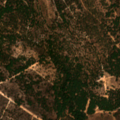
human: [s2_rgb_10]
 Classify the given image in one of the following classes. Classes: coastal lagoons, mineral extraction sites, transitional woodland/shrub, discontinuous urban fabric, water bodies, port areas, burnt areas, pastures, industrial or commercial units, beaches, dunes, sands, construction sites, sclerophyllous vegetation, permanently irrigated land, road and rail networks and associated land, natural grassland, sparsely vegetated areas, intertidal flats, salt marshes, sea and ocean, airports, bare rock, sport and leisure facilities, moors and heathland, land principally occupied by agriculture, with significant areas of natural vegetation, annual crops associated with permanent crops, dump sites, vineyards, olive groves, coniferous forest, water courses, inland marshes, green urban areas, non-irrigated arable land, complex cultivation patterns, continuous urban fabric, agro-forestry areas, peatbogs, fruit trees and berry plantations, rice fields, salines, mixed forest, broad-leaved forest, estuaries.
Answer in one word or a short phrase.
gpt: agro-forestry areas, broad-leaved forest, coniferous forest, mixed forest, transitional woodland/shrub